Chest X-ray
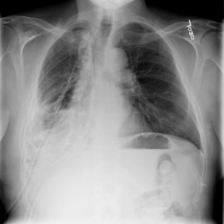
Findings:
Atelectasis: negative
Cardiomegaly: negative
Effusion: negative
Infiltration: negative
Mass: negative
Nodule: negative
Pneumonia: negative
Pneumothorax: negative
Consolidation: negative
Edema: negative
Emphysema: negative
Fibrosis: negative
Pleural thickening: negative
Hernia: negative